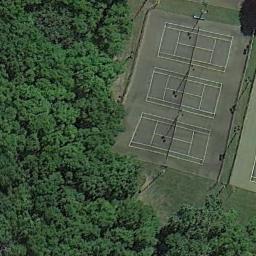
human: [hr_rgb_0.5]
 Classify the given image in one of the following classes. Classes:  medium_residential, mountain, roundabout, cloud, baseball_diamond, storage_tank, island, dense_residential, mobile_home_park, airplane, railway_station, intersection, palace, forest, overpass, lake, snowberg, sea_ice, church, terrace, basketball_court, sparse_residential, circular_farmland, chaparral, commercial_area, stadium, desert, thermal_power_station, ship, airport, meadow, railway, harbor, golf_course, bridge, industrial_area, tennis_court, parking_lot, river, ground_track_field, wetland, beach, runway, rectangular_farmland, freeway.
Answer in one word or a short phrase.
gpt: tennis_court